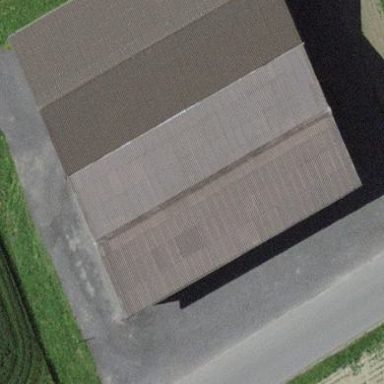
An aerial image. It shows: Barn.